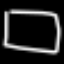
Label: square